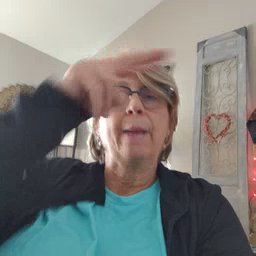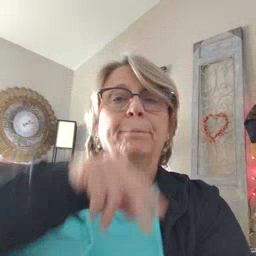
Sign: jump